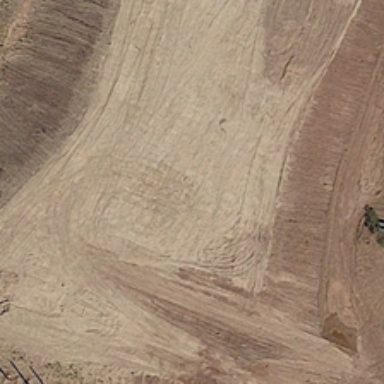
It is a piece of khaki bareland .